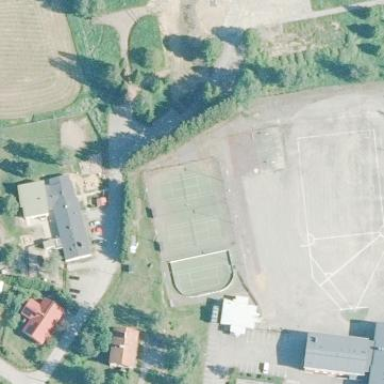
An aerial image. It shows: Paved tennis court in leisure land pitch.